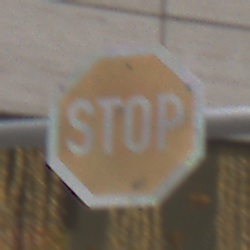
Verkehrszeichen: Stop
Umgebung: Outdoor, Urban
Tageszeit: Midday
Wetter: Overcast
Licht: Natural
Jahreszeit: NotSpecified
Kontrast: LowContrast